Question: Has anyone succeeded in detecting a text block in image magick? (or any other image library) Example:

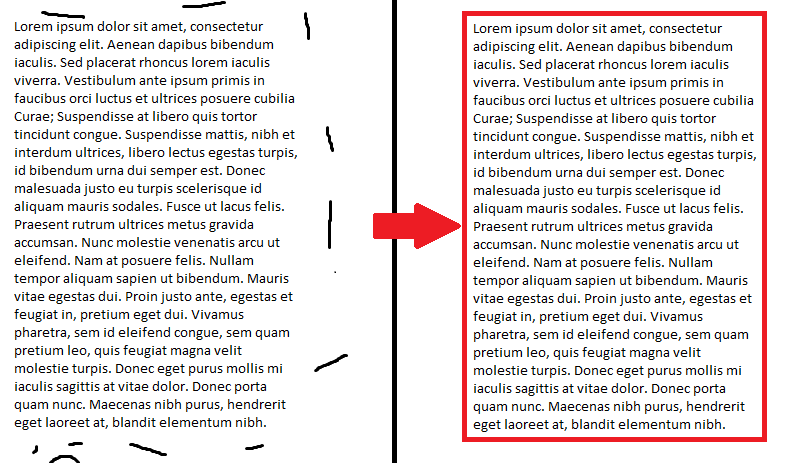
Answer: You might want to take a look at <URL> and look for the page segmentation features.